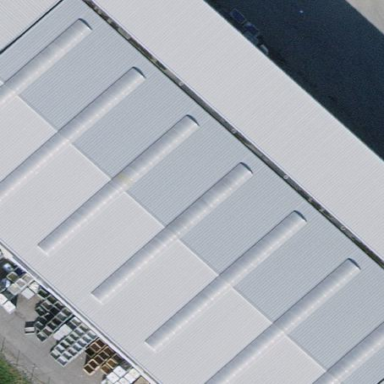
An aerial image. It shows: View of roof of building.